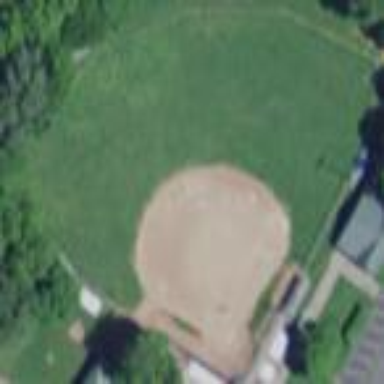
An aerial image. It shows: Baseball pitch for leisure and sports activities.